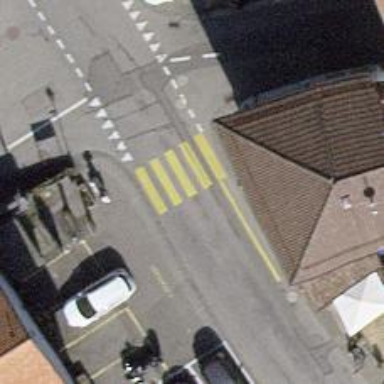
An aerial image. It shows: Zebra crossing on the road.